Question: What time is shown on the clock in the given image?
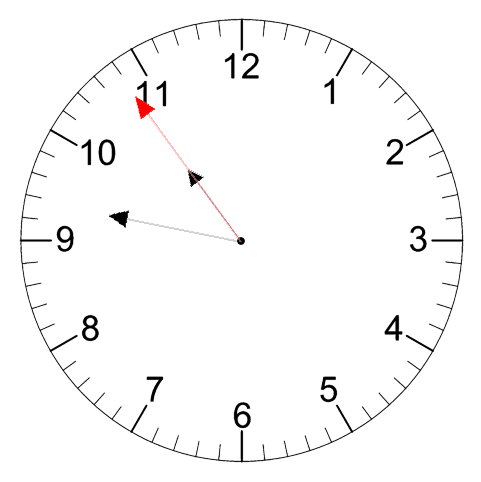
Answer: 10:46:54